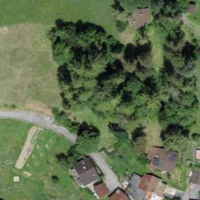
EUNIS habitat code: 55
Species observed at this site:
Saponaria ocymoides